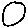
Label: circle